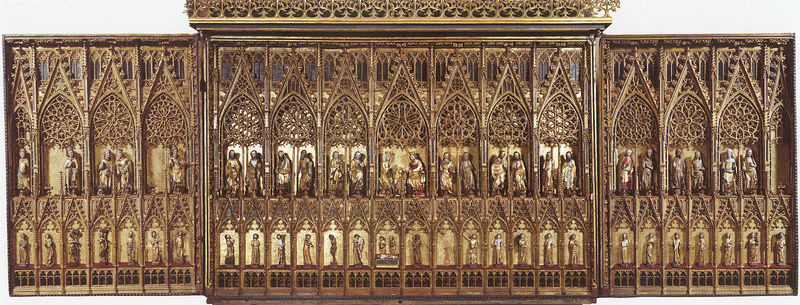
Titel: Hochaltar der ehemaligen Stiftskirche Unserer Lieben Frau in Oberwesel
Standort: Oberwesel, Stiftskirche Unserer Lieben Frau (EU - D - RP)
Schlagwörter: flügel, menschen, ausschnitt, fenster, holz, säulen, rot, ornament, sockel, kirche, gold, gotik, relief, bogen, giebel, figuren, detail, foto, bögen, altar, hochaltar, schnitzerei, gotisch, spitzbogen, scharnier, altra, heilige, maria, schrein, verzierungen, geschnitzt, rosetten, aufsatz, maßwerk, nischen, gesprenge, retabel, flügelaltar, setzkasten, ornamnt, rmaria